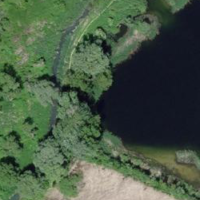
EUNIS habitat code: 23
Species observed at this site:
Symphyotrichum lanceolatum